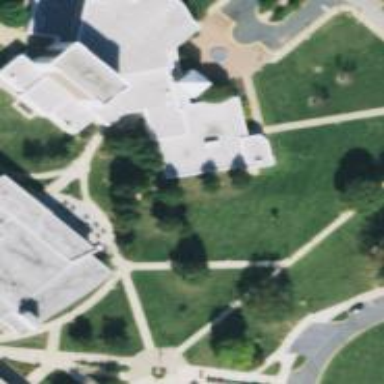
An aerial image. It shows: College building.